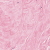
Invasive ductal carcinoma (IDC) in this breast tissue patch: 0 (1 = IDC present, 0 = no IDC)